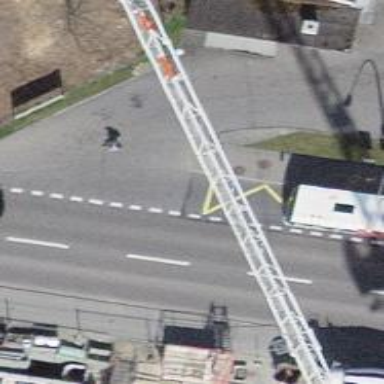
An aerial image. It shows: Asphalt platform for public transport.